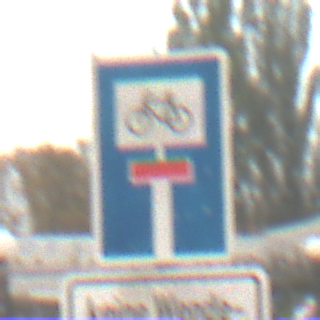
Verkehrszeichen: SackgasseRadverkehrDurchlaessig
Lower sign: HinweisGeaenderteVorfahrtVerkehrsfuehrungVerkehrsregelung3
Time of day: MorningAfternoon
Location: Outdoor (Suburban)
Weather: Overcast
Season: NotSpecified
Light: Natural